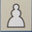
Piece: wP